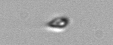
Label: nanoplankton_mix